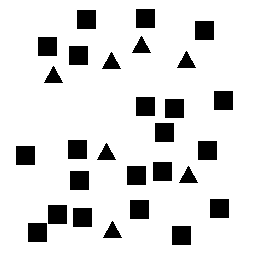
Squares: 21
Triangles: 7
Stars: 0
Total shapes: 28